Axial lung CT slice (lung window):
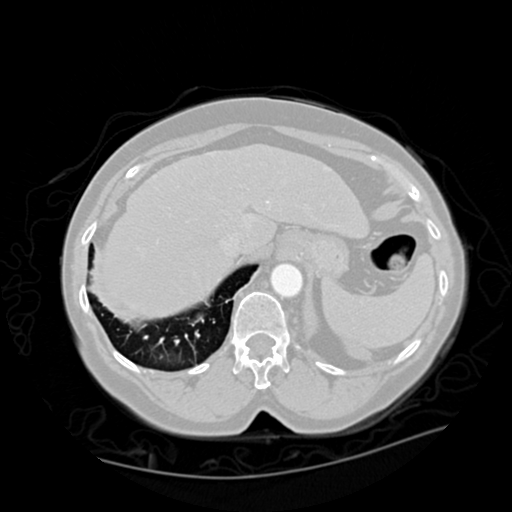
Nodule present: no